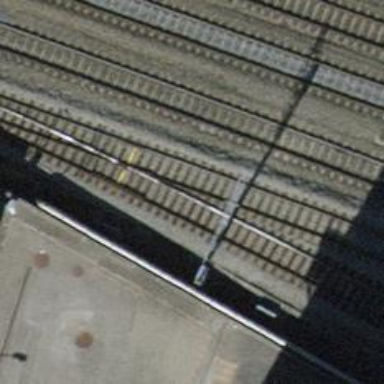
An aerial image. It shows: Rail yard with electrified rails and single track.